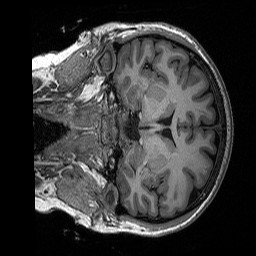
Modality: T1w
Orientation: coronal
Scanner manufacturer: siemens
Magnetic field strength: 3 T
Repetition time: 2.3 s
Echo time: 0.00298 s